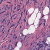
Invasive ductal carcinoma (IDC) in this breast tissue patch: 1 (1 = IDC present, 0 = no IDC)